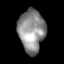
Tissue: skin
Cell type: Epithelial cells
Senescence score: 0.2754
Nuclear area (px): 1097
Mean DAPI intensity: 141.923